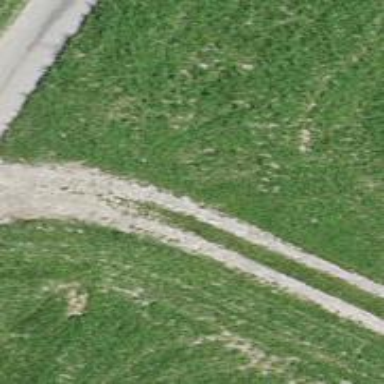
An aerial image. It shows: Track road with grade3 tracktype.